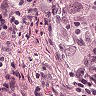
Metastatic tissue present: yes